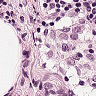
Metastatic tissue present: no